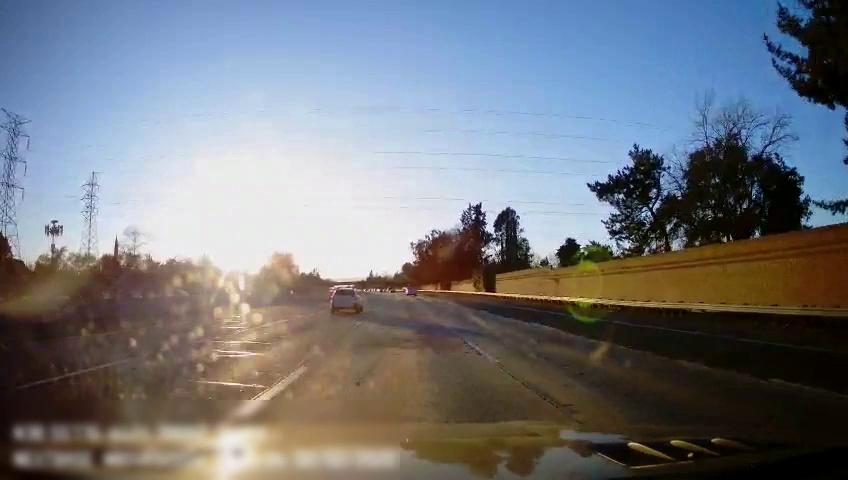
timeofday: Day
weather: Sunny
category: Drivable Space
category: Vehicles | Truck
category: Vehicles | SUV
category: Lanes | Alternate Lane
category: Lanes | Alternate Lane
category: Lanes | Current Lane
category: Lanes | Current Lane
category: Lanes | Alternate Lane
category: Lanes | Alternate Lane